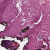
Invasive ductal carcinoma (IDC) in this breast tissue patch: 0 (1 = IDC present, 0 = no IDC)